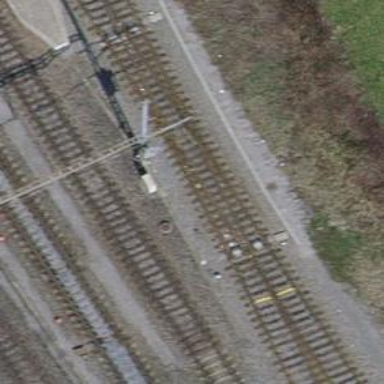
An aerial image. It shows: Single track railway in yard.